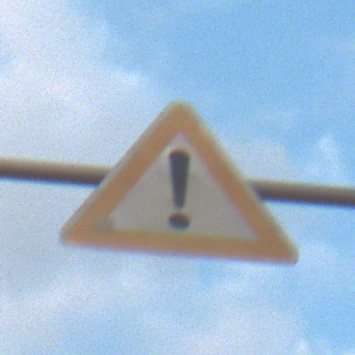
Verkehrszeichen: Gefahrenstelle
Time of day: SunriseSunset
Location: Outdoor (Nature)
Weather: PartlyCloudy
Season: NotSpecified
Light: Natural